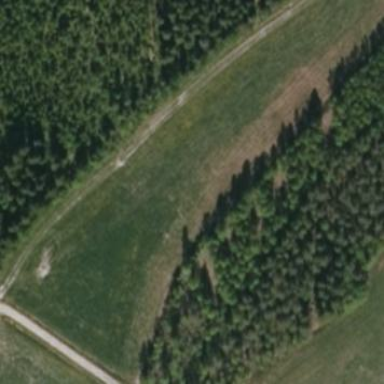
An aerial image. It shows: Forest area.